Aerial crown-view tile of a tropical tree (Barro Colorado Island, Panama), acquired 20240611:
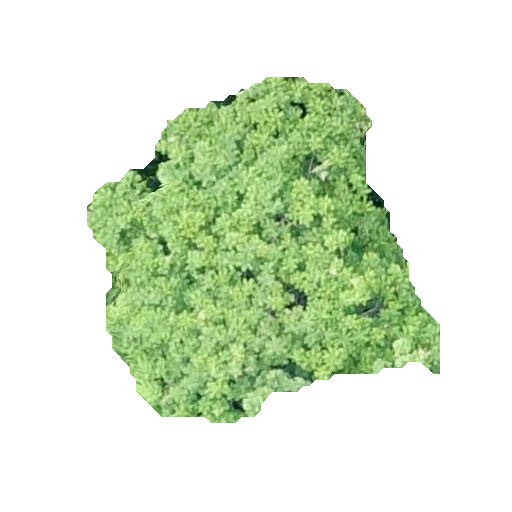
Species: Spondias radlkoferi
GBIF accepted scientific name: Spondias radlkoferi
Crown area: 129.057 m²